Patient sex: F
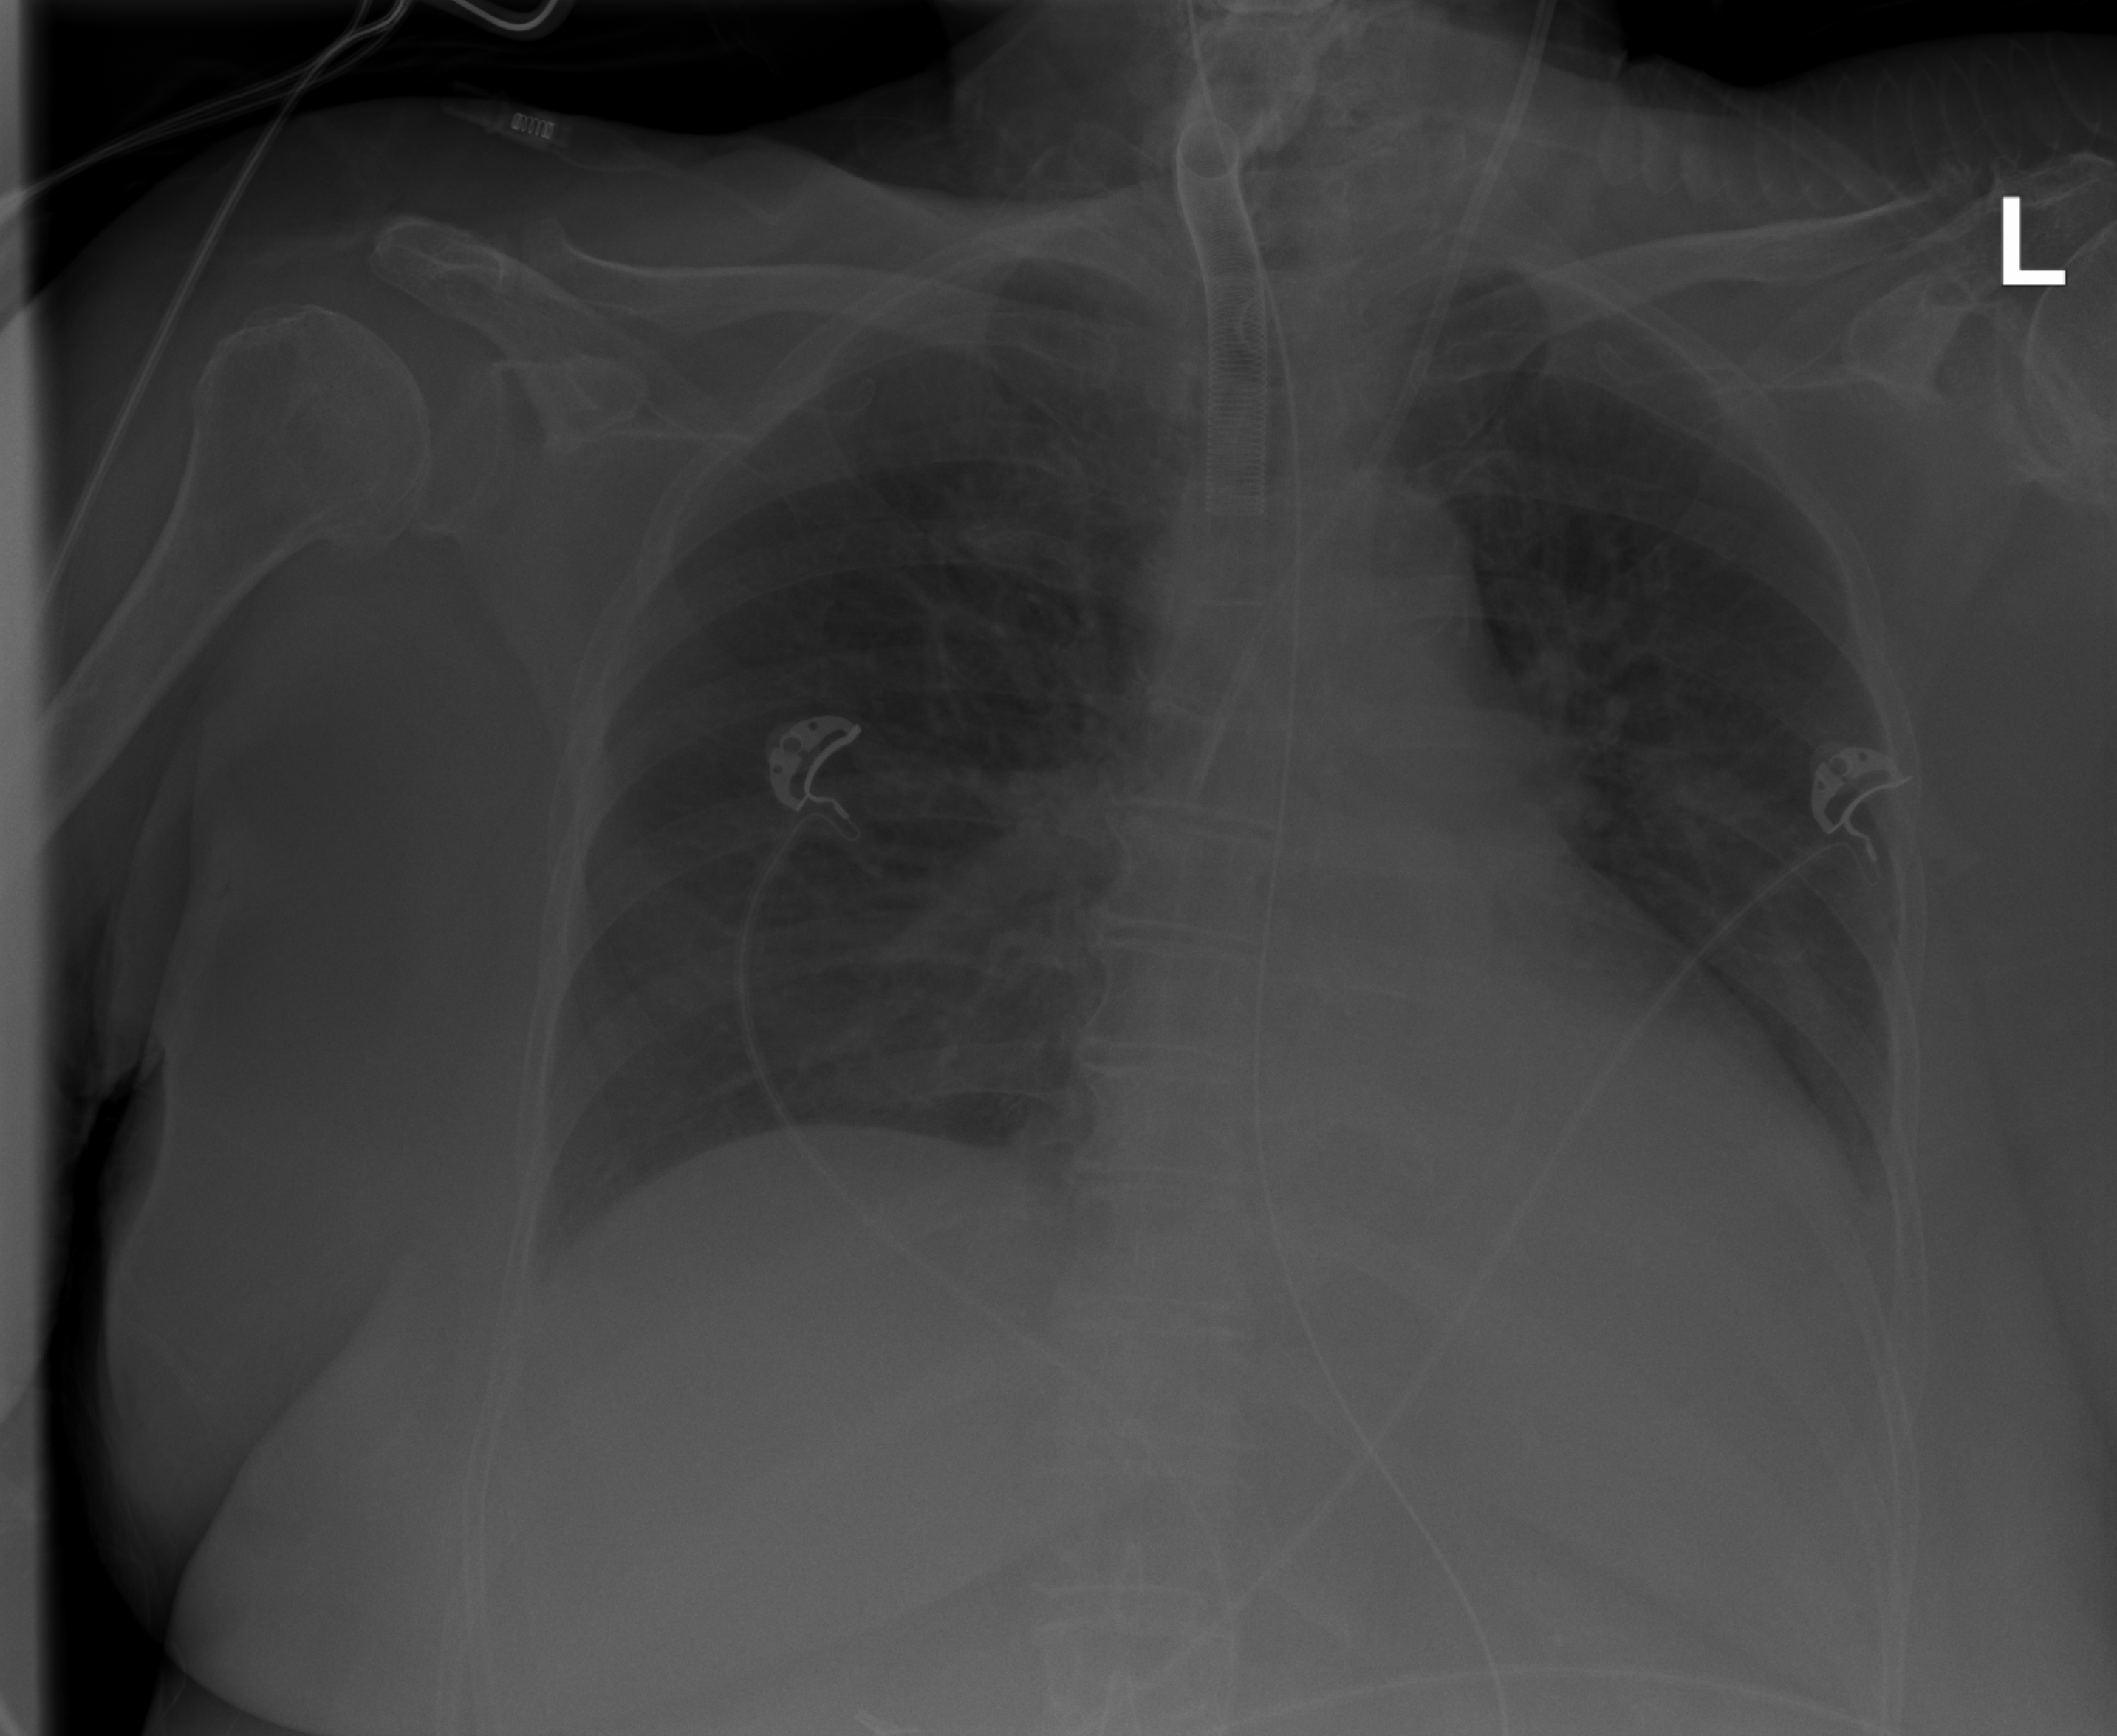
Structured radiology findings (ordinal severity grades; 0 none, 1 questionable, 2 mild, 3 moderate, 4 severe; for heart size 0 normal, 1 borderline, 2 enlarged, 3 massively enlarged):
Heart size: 1
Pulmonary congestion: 0
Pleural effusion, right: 0
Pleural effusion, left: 1
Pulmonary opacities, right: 0
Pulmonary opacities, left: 0
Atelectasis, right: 2
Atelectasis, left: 2